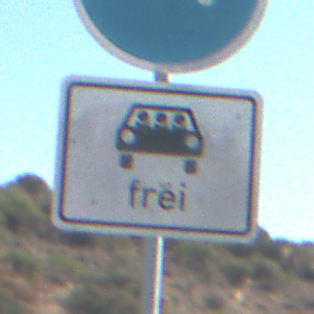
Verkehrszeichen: MehrfachbesetzePersonenkraftwagenFrei
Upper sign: Busssonderstreifen
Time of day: Midday
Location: Outdoor (Nature)
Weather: Clear
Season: NotSpecified
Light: Natural